Aerial crown-view tile of a tropical tree (Barro Colorado Island, Panama), acquired 20240716:
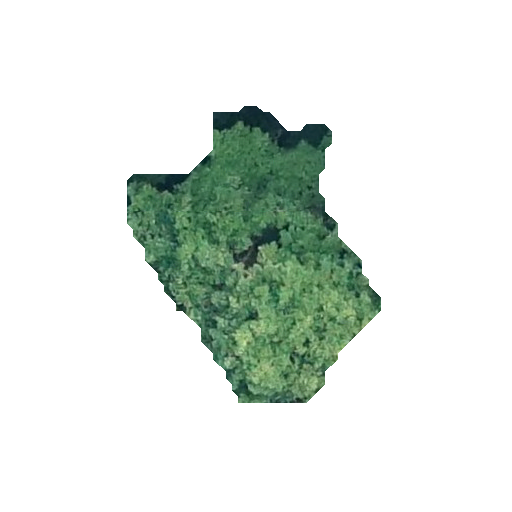
Species: Ocotea oblonga
GBIF accepted scientific name: Ocotea oblonga
Crown area: 71.154 m²